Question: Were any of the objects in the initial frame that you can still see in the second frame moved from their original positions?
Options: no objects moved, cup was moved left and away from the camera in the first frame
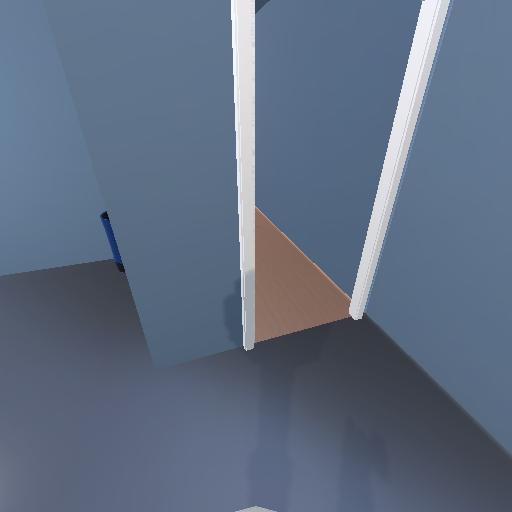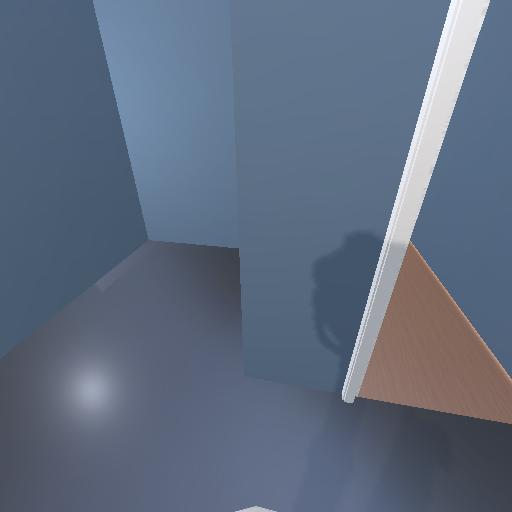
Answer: no objects moved